Field crop: maize
Growth stage: 1
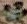
Species: chenopodium